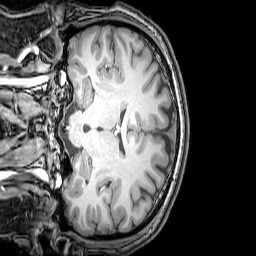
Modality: T1w
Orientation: coronal
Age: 23
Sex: male
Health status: healthy
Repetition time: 0.081 s
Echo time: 0.037 s